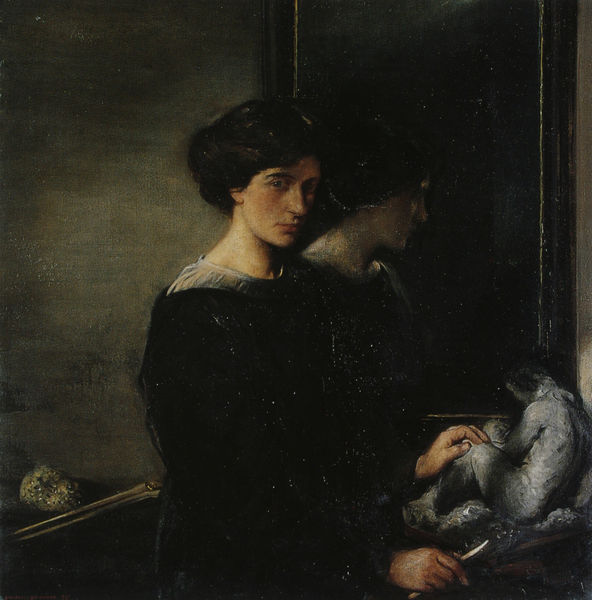
Titel: Bildnis der Miss Bruce
Künstler: Charles Shannon
Standort: Paris
Institution: Musée d'Orsay
Schlagwörter: blau, dunkel, hand, mann, frau, frisur, grau, haar, hell, kleid, licht, mund, ohr, profil, raum, schwarz, tisch, blick, dame, malerei, wand, bluse, gesicht, kragen, messer, rahmen, stein, trauer, bildnis, hals, hände, innenraum, portrait, porträt, spiegel, spiegelung, auge, figur, kind, skulptur, düster, spiegelbild, jugendstil, wolle, ernst, atelier, plastik, knie, künstlerin, puppe, werkzeug, leib, gips, schwamm, doppelt, berührung, strickzeug, spatel, bildhauerin, meißel, kragens, wollkneuel